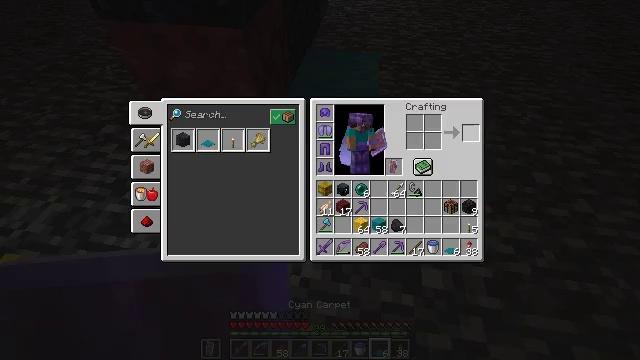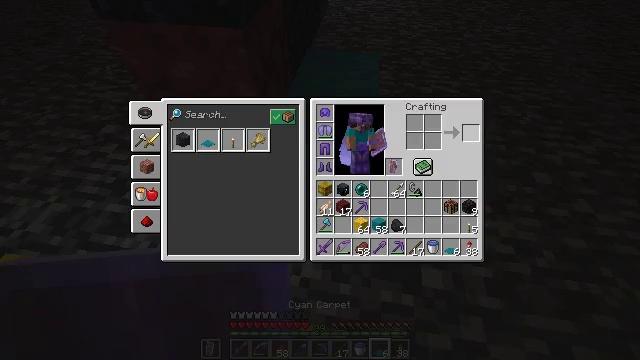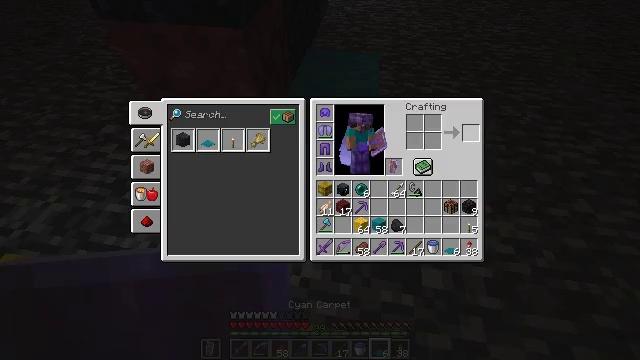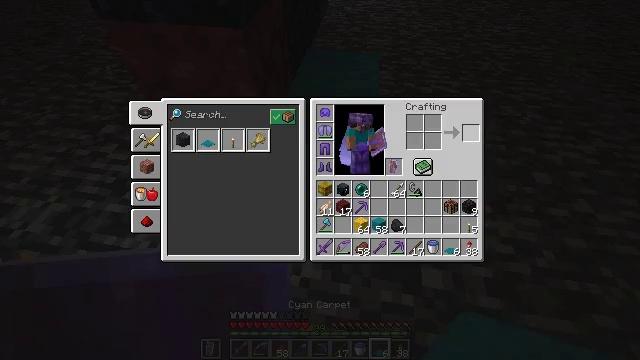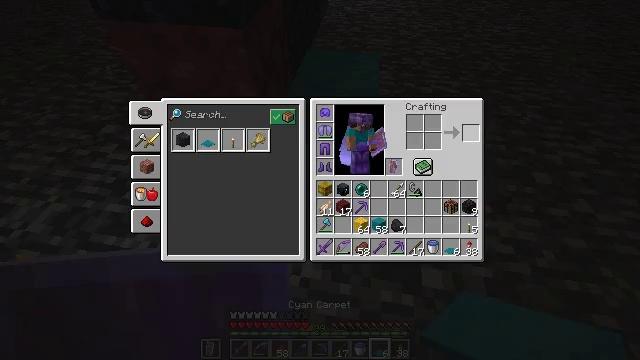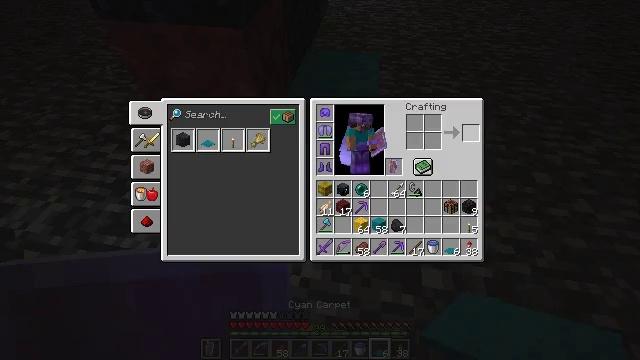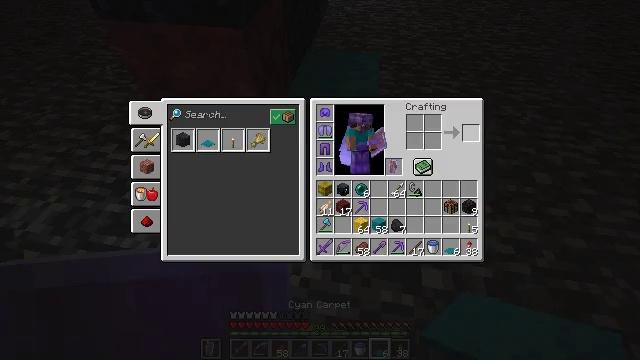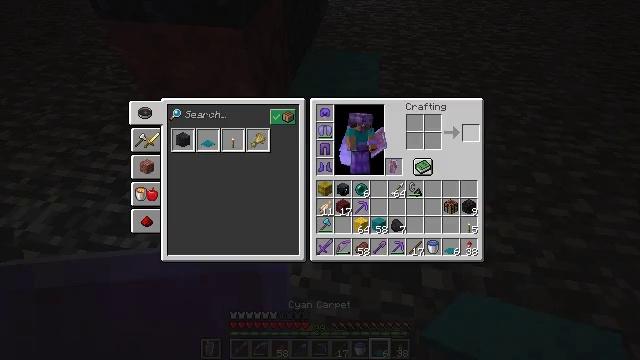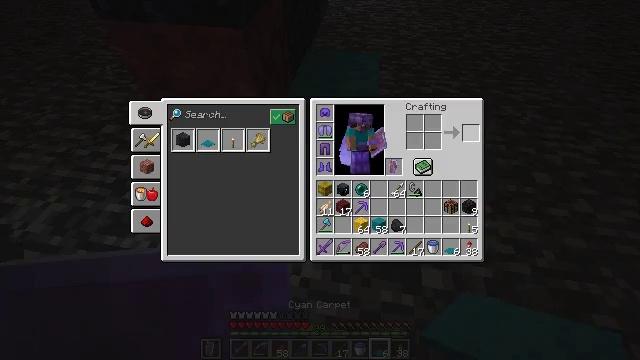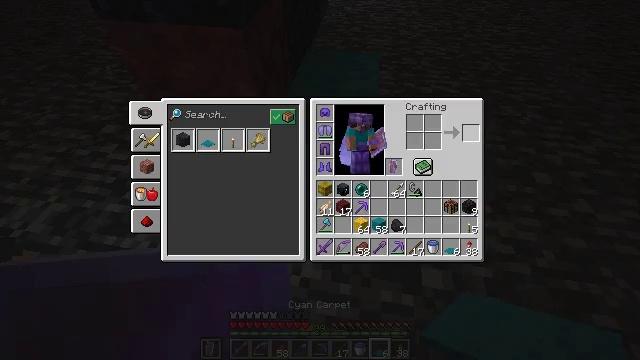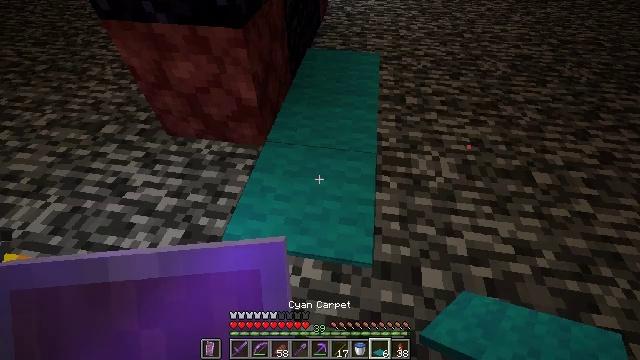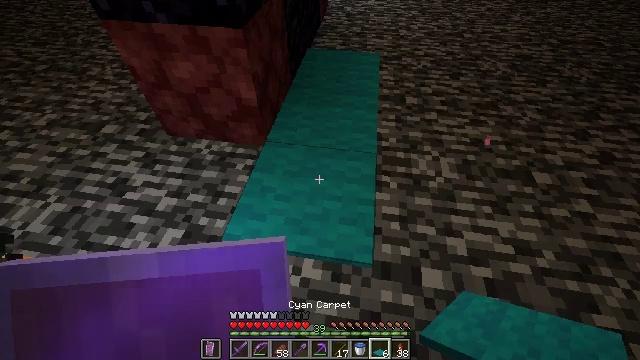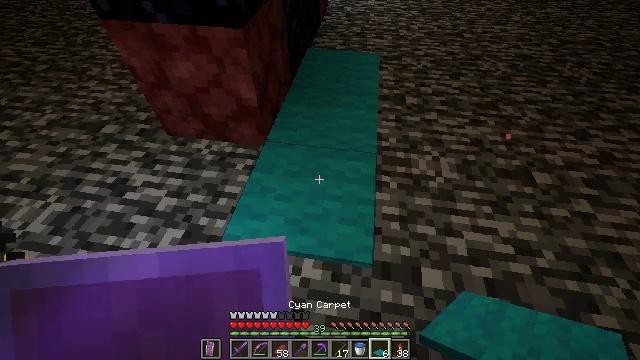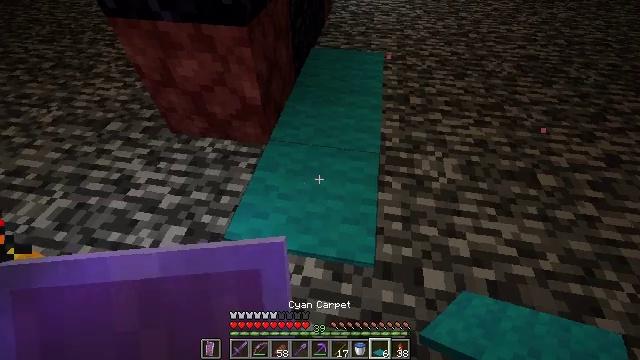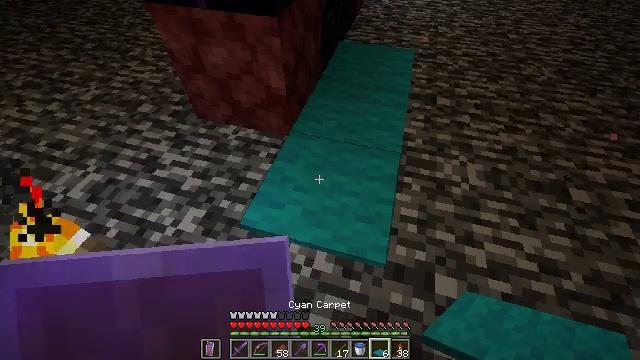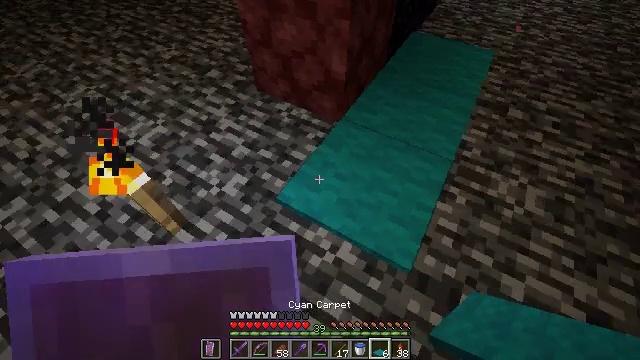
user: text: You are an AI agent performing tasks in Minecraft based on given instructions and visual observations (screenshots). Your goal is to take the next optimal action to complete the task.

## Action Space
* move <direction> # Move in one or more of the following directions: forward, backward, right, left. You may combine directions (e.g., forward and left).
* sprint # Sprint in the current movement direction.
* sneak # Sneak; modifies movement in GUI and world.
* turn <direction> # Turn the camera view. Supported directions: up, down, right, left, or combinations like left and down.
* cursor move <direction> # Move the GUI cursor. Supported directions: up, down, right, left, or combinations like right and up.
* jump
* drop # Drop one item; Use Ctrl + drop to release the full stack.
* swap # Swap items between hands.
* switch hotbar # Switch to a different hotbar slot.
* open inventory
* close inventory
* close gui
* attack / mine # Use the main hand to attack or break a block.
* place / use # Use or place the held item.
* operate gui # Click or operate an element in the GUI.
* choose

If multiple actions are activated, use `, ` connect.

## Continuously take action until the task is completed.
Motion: motion action
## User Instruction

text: mine block cyan carpet
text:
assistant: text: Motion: sneak, attack / mine
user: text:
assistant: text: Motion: sneak, attack / mine
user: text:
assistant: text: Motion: sneak, attack / mine
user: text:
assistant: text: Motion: sneak
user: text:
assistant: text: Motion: sneak
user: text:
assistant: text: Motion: no_op
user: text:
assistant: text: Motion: no_op
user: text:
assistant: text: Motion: no_op
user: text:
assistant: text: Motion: no_op
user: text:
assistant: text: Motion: no_op
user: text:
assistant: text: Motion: no_op
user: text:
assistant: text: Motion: no_op
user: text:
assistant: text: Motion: no_op
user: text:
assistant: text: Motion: turn left and down
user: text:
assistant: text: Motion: turn left and down
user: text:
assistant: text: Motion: turn left and down
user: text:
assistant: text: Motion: turn left and down
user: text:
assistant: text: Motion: turn left and down
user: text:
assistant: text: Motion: turn left
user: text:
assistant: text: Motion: turn left
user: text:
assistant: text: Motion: turn left
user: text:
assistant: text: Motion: turn left
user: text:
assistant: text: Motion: turn left
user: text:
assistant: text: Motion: turn left and up
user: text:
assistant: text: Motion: turn left
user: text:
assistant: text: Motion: no_op
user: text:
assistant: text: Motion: no_op
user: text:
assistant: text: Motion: move right, turn left and up
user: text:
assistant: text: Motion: move right, turn left and up
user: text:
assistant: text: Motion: move back and move right, turn up